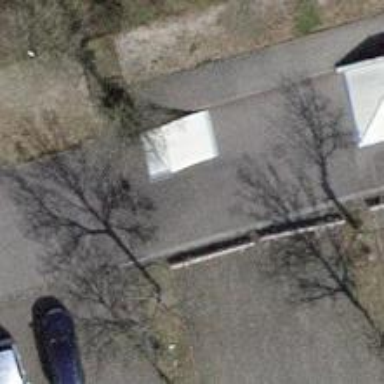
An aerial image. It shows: Bench for seating.